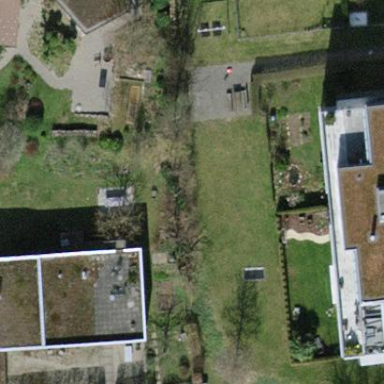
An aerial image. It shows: Garden that is leisure land.